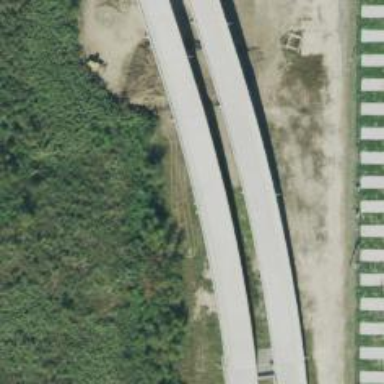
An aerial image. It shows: Secondary road crossing bridge.